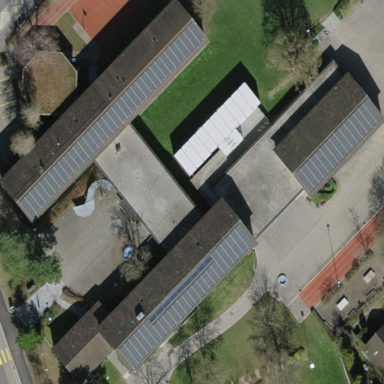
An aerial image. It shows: School building.